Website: apple
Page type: billing-address
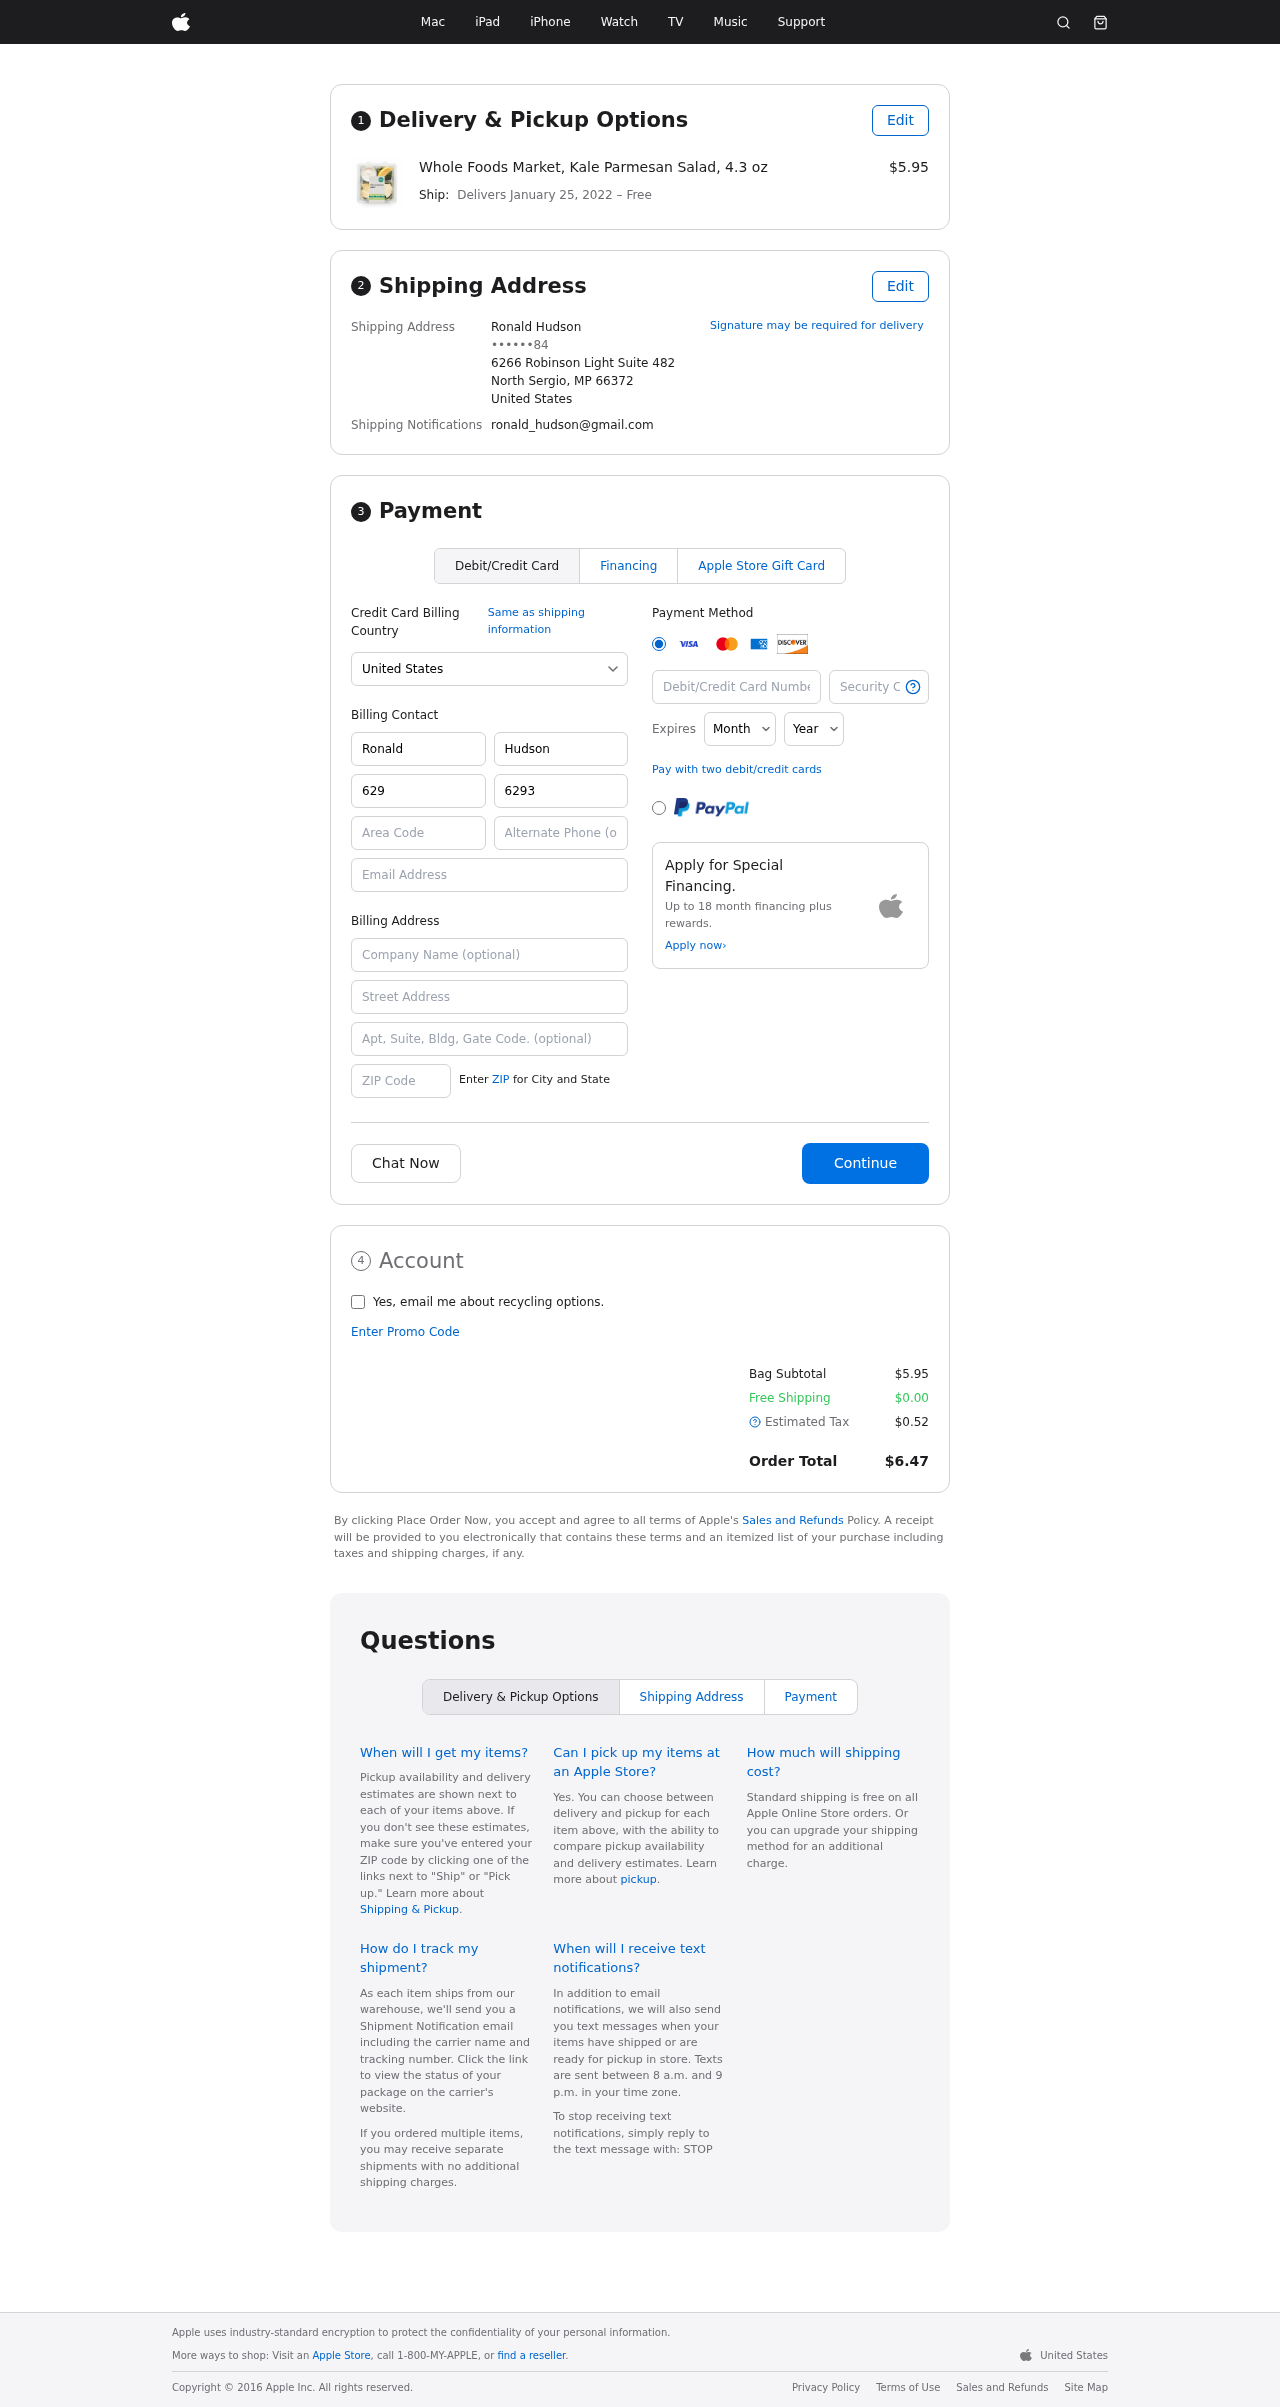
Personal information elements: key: PII_CARD_CVV
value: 104
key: PII_CARD_EXPIRY_MONTH
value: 01
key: PII_CARD_EXPIRY_YEAR
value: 30
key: PII_CARD_NUMBER
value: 6011 5585 1506 1381
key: PII_CITY_STATE_ZIP
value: North Sergio, MP 66372
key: PII_COUNTRY
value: United States
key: PII_EMAIL
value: ronald_hudson@gmail.com
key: PII_FULLNAME
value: Ronald Hudson
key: PII_STREET
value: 6266 Robinson Light Suite 482
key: PII_PHONE_MASKED
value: ••••••84
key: PII_BILLING_FIRSTNAME
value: Ronald
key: PII_BILLING_LASTNAME
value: Hudson
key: PII_BILLING_PHONE_AREA
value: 629
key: PII_BILLING_PHONE
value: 6293602284
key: PII_BILLING_PHONE_ALT_AREA
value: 458
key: PII_BILLING_PHONE_ALT
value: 4589183831
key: PII_BILLING_EMAIL
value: ronald_hudson@gmail.com
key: PII_BILLING_COMPANY
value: Brewer Group
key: PII_BILLING_STREET
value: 6266 Robinson Light Suite 482
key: PII_BILLING_POSTCODE
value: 66372
Product elements: key: PRODUCT1_NAME
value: Whole Foods Market, Kale Parmesan Salad, 4.3 oz
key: PRODUCT1_PRICE
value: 5.95
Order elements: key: ORDER_DELIVERY_DATE
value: January 25, 2022
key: ORDER_SUBTOTAL
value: $5.95
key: ORDER_SHIPPING_COST
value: $0.00
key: ORDER_TAX
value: $0.52
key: ORDER_TOTAL
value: $6.47